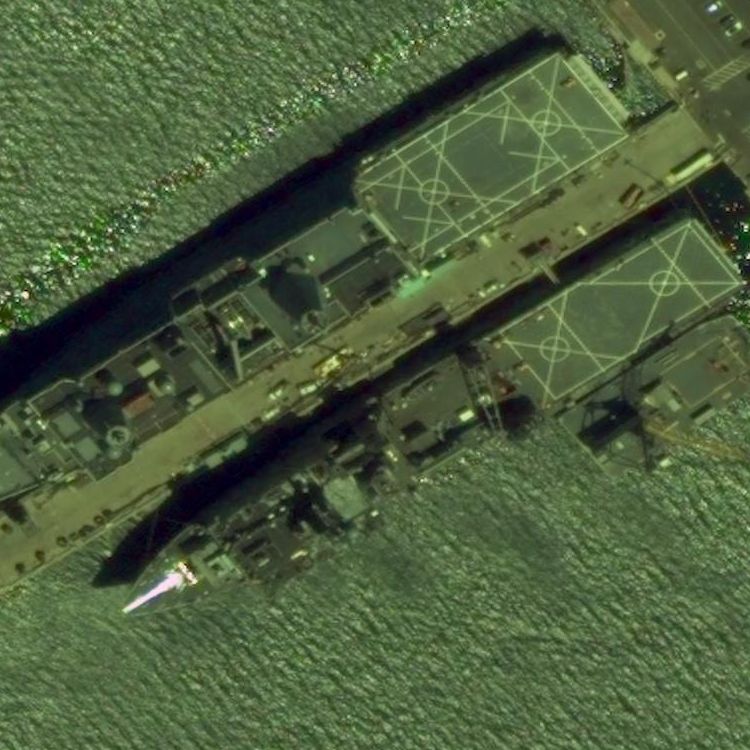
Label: combat